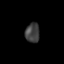
Tissue: lung
Cell type: Epithelial cells
Senescence score: 0.2294
Nuclear area (px): 275
Mean DAPI intensity: 63.804